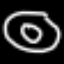
Label: donut